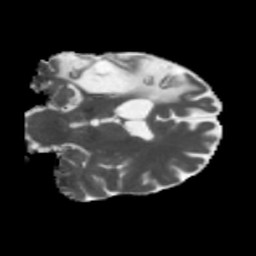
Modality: MD
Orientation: coronal
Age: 49
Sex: male
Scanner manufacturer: siemens
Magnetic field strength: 3 T
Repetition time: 5.47 s
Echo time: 0.0854 s